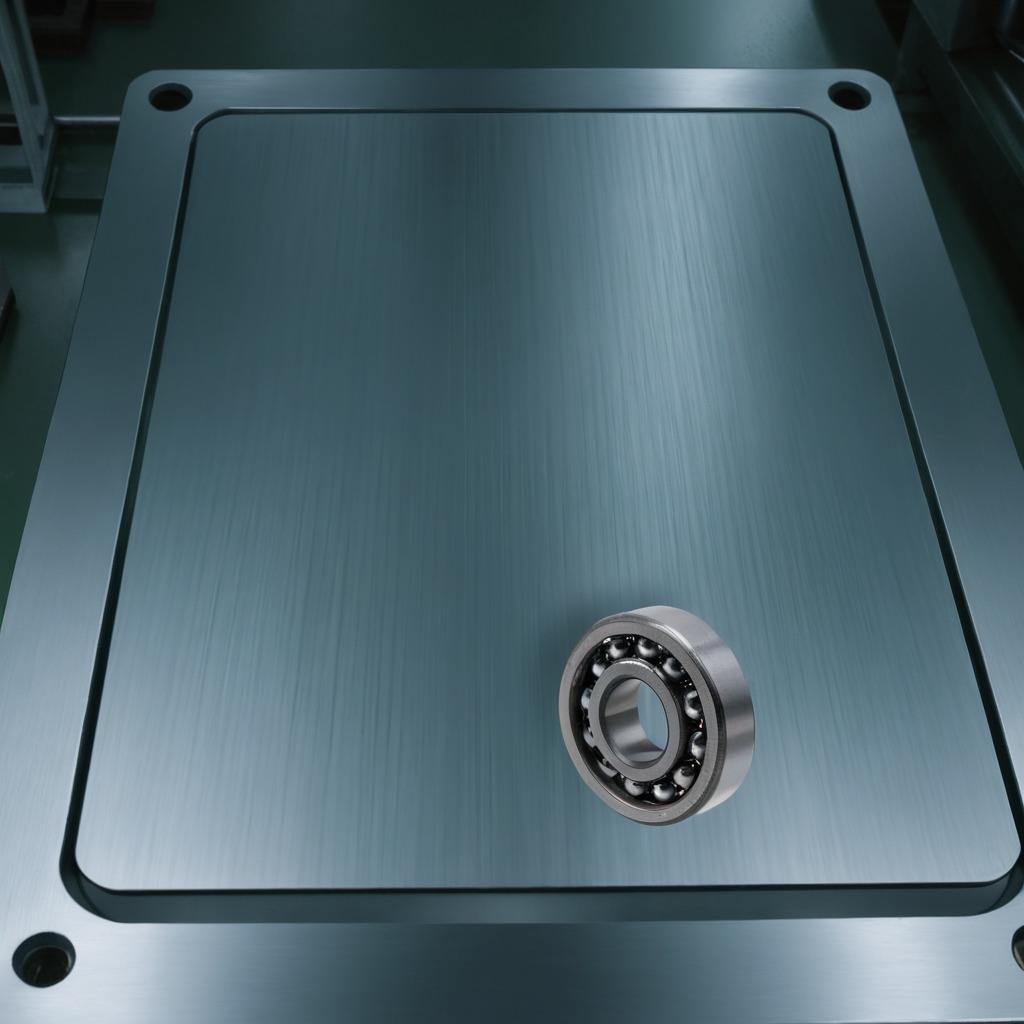
A metal ball bearing lies on the metal table in the machine shop under fluorescent lights.